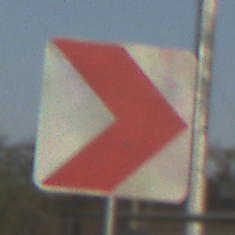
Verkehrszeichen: RichtungstafelnInKurvenKleinLinks
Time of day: SunriseSunset
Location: Outdoor (Special)
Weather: Clear
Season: NotSpecified
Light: Natural